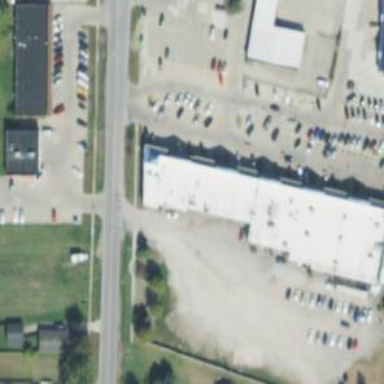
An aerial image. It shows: Retail area.